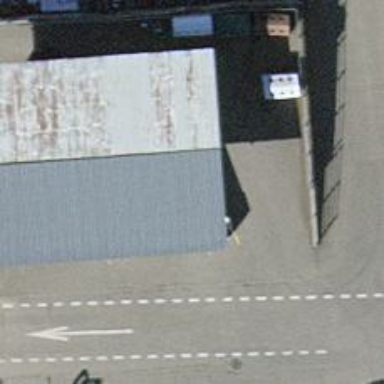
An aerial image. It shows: Recycling container at amenity designated for recycling.